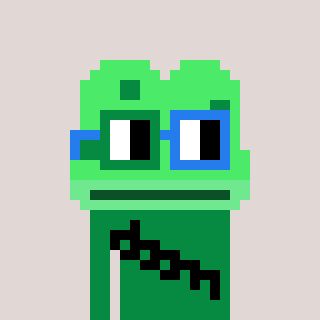
a pixel art character with square green and blue glasses, a frog-shaped head and a green-colored body on a warm background